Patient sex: M
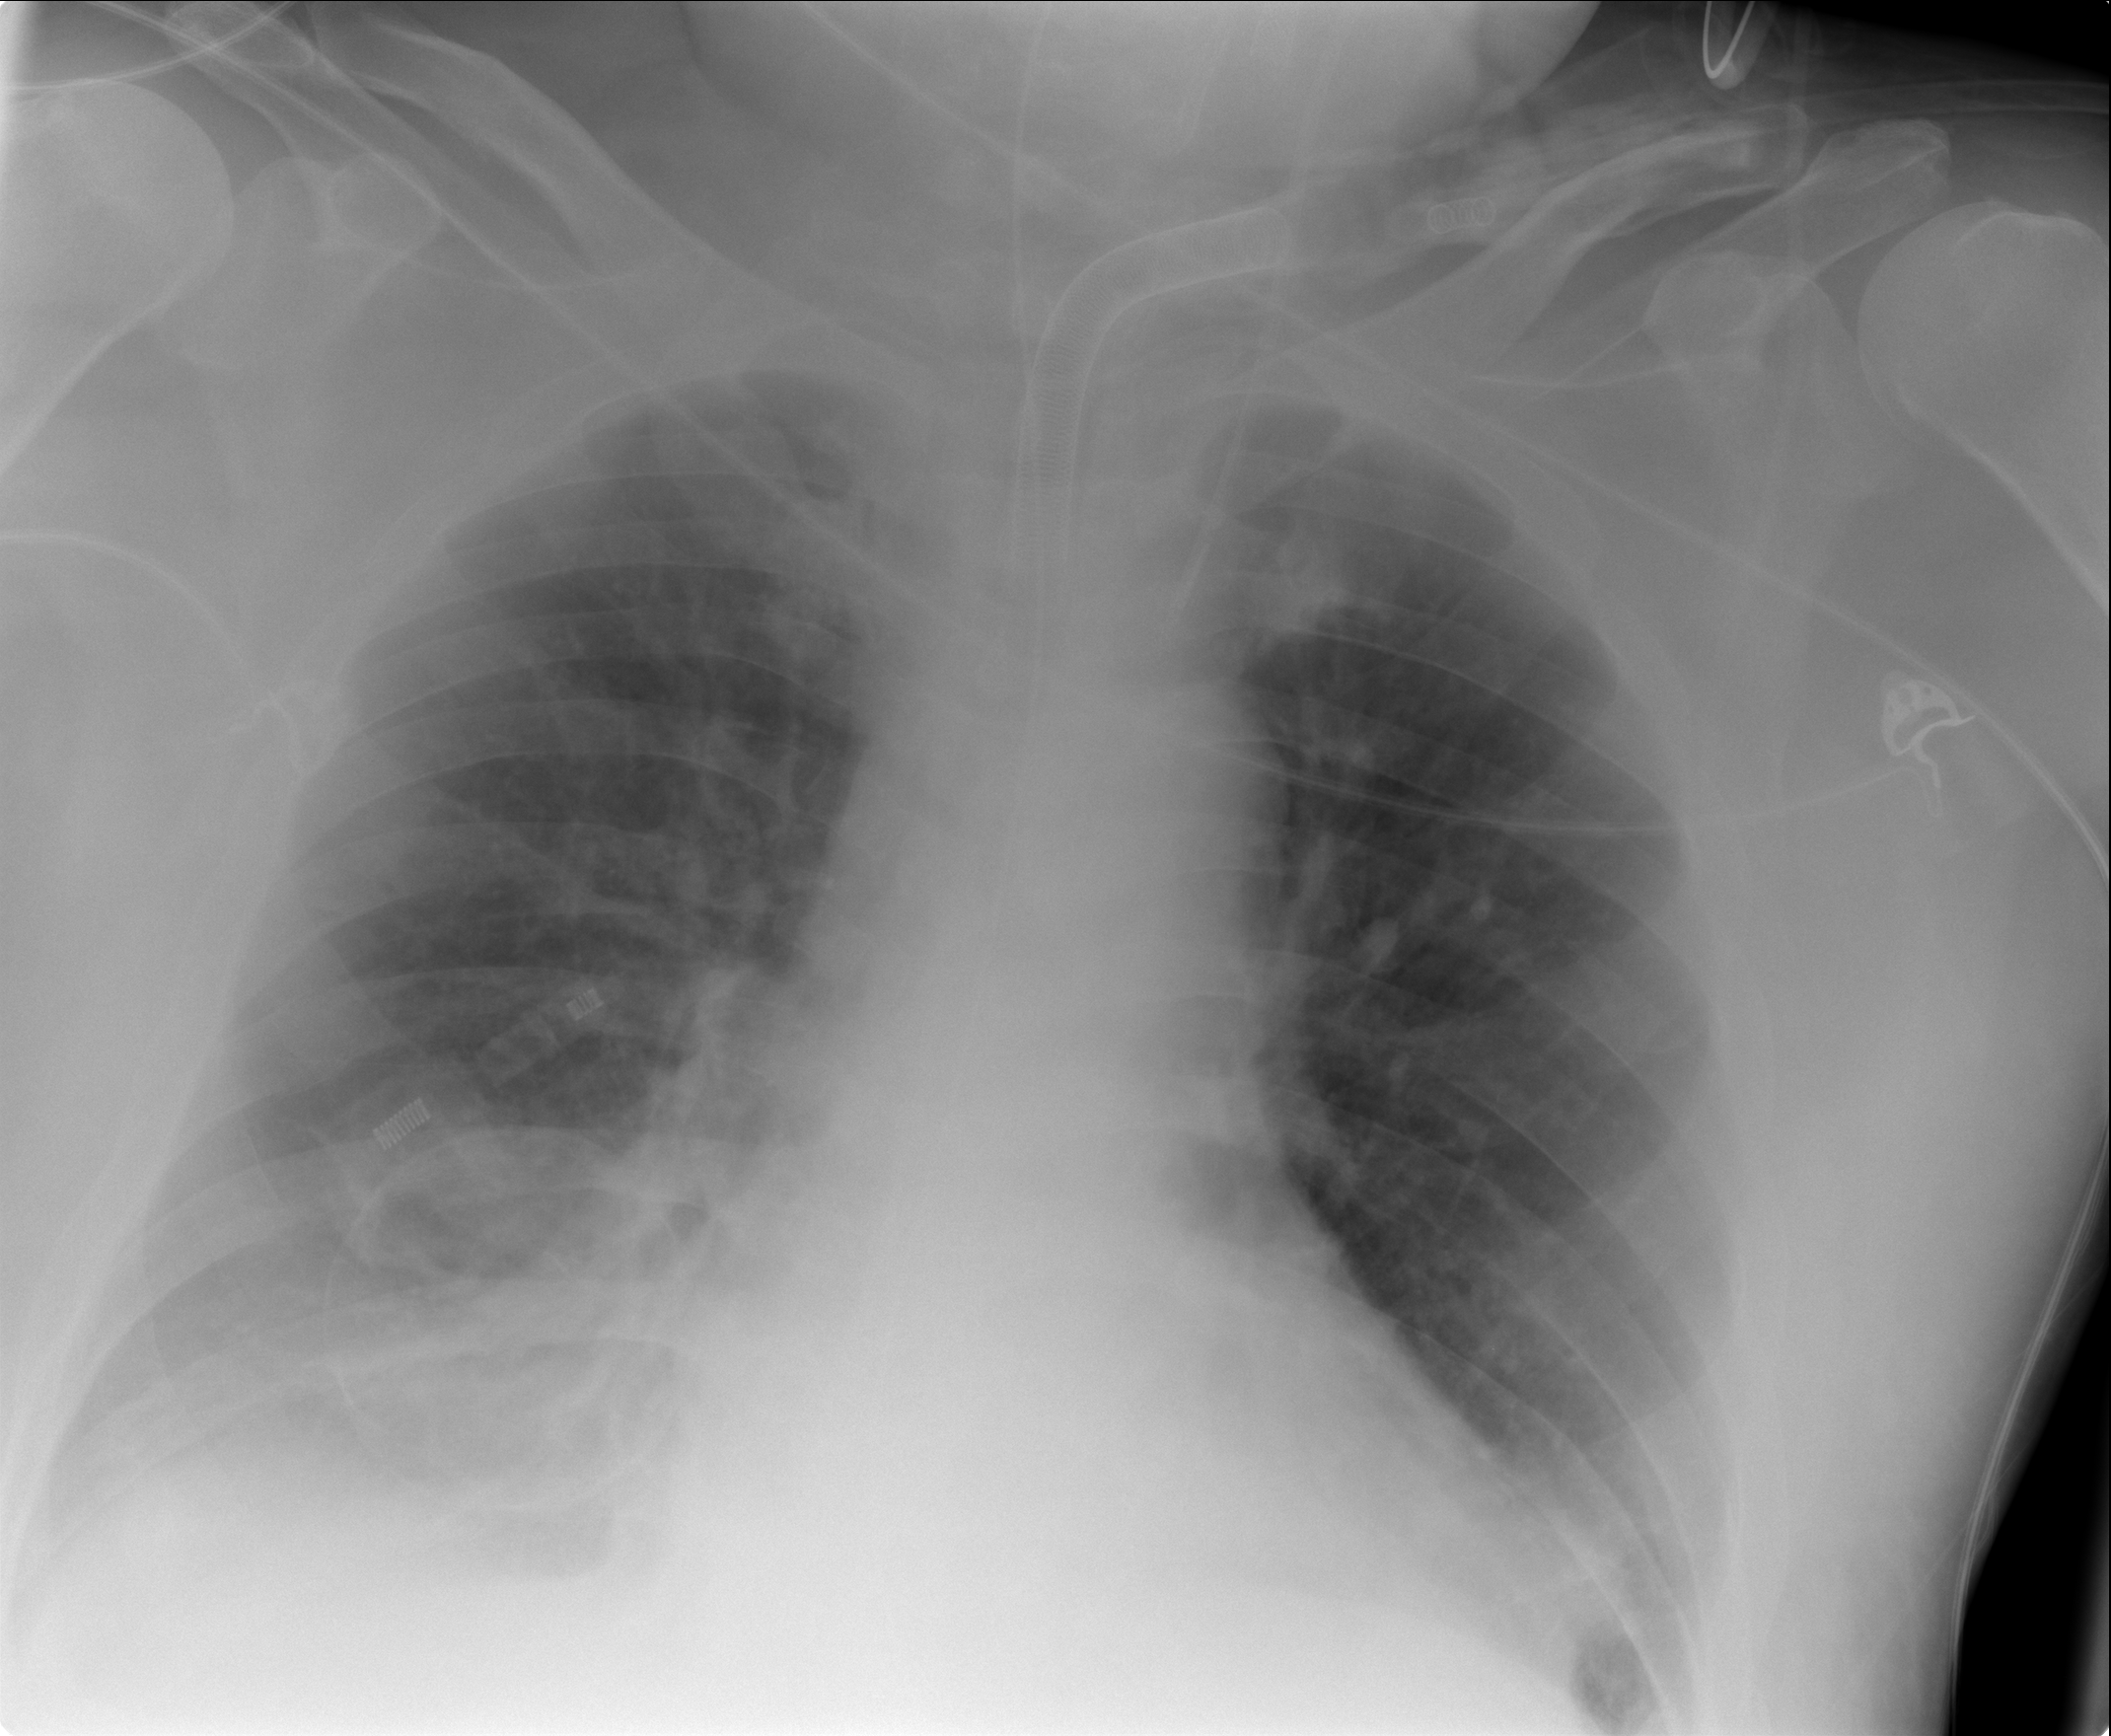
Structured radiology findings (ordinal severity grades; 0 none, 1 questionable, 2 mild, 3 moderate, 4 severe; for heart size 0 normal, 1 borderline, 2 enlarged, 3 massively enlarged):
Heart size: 2
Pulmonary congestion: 1
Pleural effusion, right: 2
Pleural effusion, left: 1
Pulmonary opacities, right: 2
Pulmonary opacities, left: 0
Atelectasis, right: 2
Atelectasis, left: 1